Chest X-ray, PA view. Patient: 30 years old, sex M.
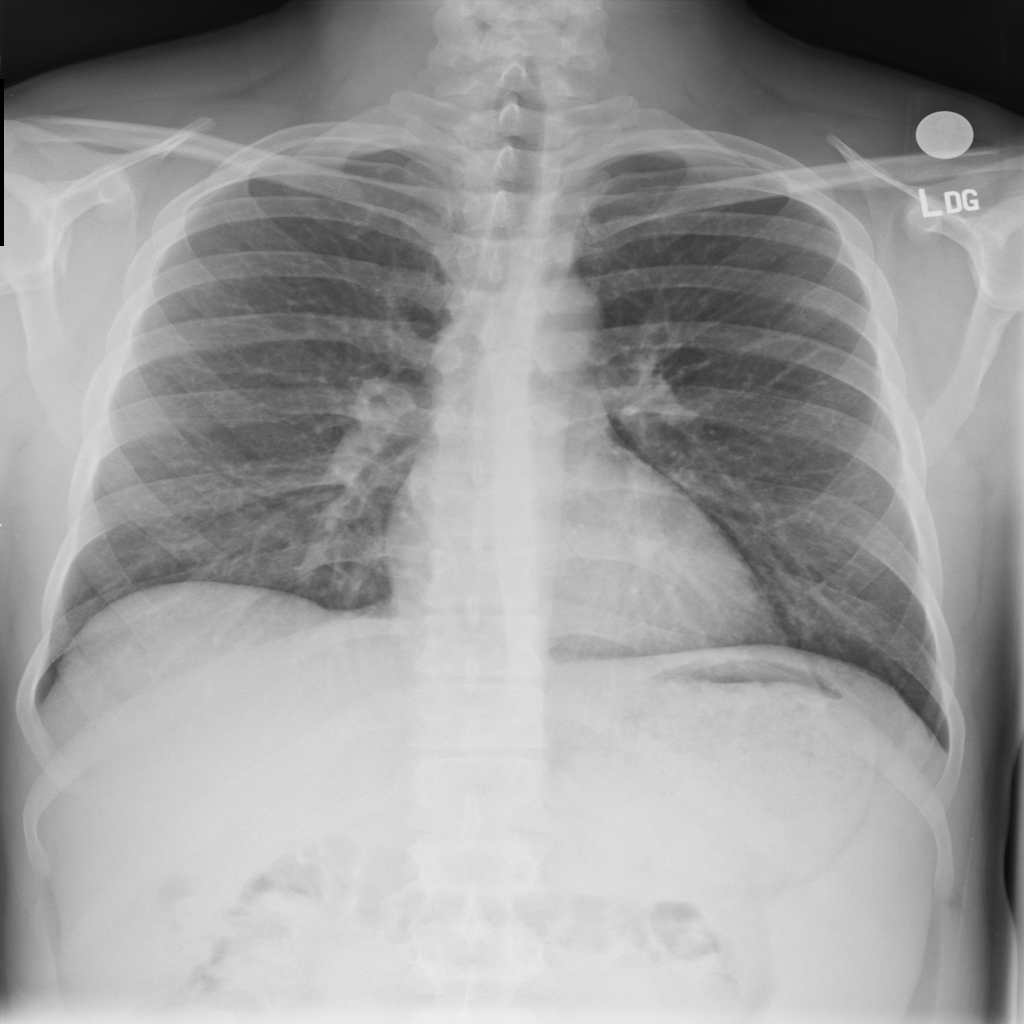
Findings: No Finding